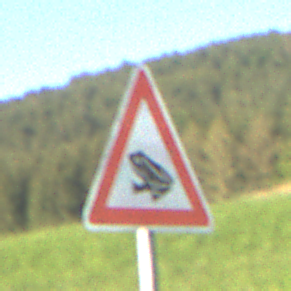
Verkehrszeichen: AmphibienwanderungRechts
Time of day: MorningAfternoon
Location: Outdoor (Nature)
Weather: PartlyCloudy
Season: NotSpecified
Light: Natural